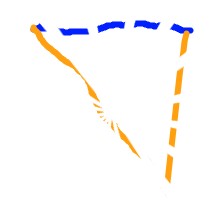
Shape: triangle